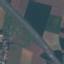
Land use / land cover class: Highway